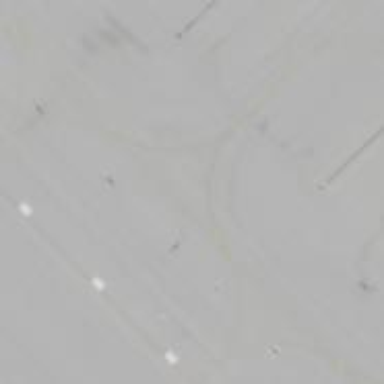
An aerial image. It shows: Image of taxiway at airport.